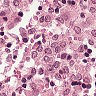
Metastatic tissue present: no